Question: -
> 2014-06-05 13:19:28.118 Generic-Project[277:60b] Unknown class MySecondViewController in Interface Builder file.2014-06-05 13:19:28.134 Generic-Project[277:60b] *** Terminating app due to uncaught exception 'NSUnknownKeyException', reason: '[ setValue:forUndefinedKey:]: this class is not key value coding-compliant for the key lblStatus.'
- 'lblStatus' is a 'UILabel' inside the new view controller which I am trying to open on button click. The custom class of the view controller is correct and the this label is only connected to the following property in the new view controller:'''
@property (weak, nonatomic) IBOutlet UILabel *lblStatus;
'''

- Just a note, that we've created. And the storyboard is in a different project. I've added the library reference to 'Linked Framework and Libraries' option in 'General' settings of the project in order to tell the project to use the library. Root view controller shows fine but when I click the button on it to open the second view controller, it gives the error.- All works if from the library to the project or if I just add the .m file from the library to the 'Compile Sources' in 'Build Phases' of the project.
I've tried the answers on following:
- <URL>
I'll appreciate your input. I am a beginner in iOS and have been trying to solve the puzzle since a day.
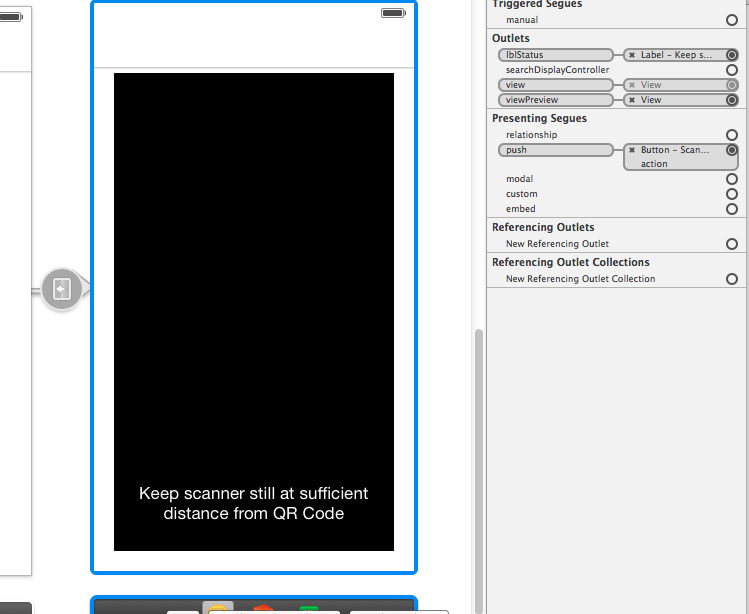
Answer: You need to use the -ObjC flag in "Other Linker Flags" in the project's Build Settings. This gets the linker to build everything in the library.
It is mentioned in the <URL> which says:
> This flag will tell the linker to link all Objective-C classes and categories from static libraries into your application, even if the linker can't tell that they are used.